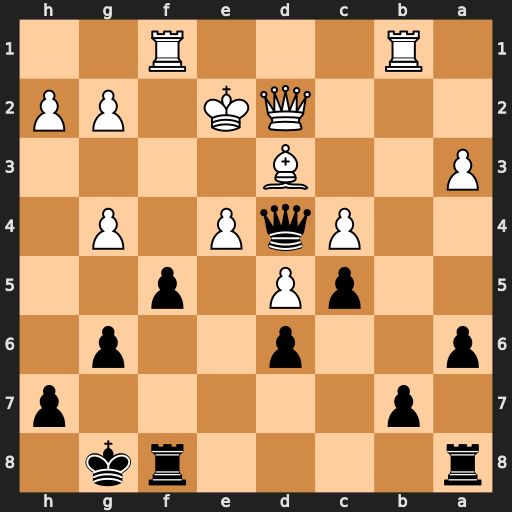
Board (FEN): r4rk1/1p5p/p2p2p1/2pP1p2/2PqP1P1/P2B4/3QK1PP/1R3R2
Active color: b
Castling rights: -
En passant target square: -
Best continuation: fxe4 Qe3 exd3+